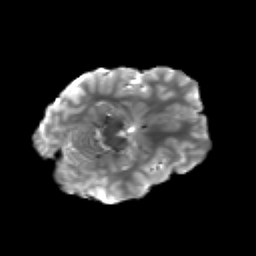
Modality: T2w
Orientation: axial
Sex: male
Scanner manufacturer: siemens
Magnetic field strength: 3 T
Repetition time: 5 s
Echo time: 0.071 s